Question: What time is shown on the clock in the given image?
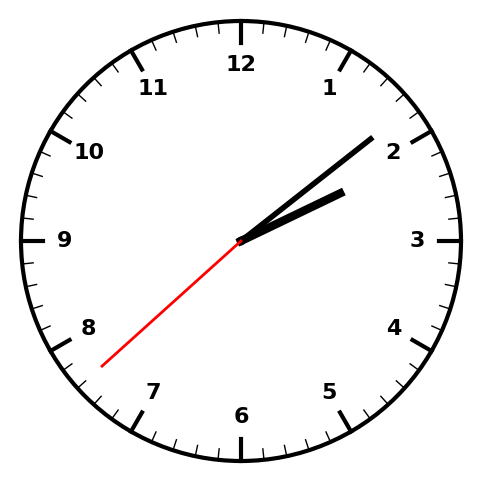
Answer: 02:08:38